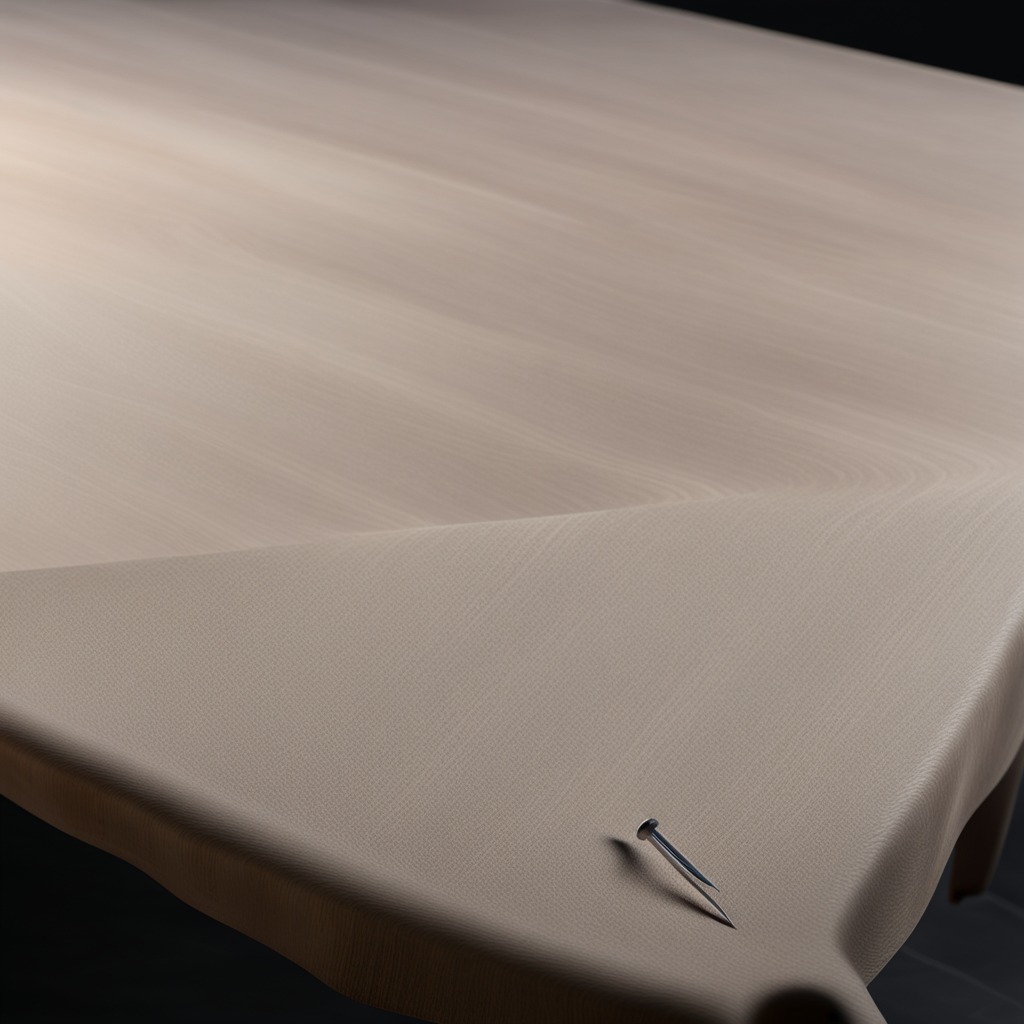
A nail is lying on the wooden table.